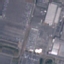
Label: Industrial